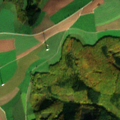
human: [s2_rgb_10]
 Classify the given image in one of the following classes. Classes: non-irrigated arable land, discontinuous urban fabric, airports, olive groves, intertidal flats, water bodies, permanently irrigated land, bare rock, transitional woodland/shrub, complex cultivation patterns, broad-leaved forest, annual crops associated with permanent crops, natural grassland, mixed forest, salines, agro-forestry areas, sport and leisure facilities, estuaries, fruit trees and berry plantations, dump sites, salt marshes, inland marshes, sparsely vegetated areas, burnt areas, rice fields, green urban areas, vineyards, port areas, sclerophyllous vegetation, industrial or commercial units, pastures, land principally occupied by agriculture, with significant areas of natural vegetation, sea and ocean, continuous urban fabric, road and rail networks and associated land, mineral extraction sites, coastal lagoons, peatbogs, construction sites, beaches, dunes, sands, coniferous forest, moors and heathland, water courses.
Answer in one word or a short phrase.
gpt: non-irrigated arable land, complex cultivation patterns, mixed forest